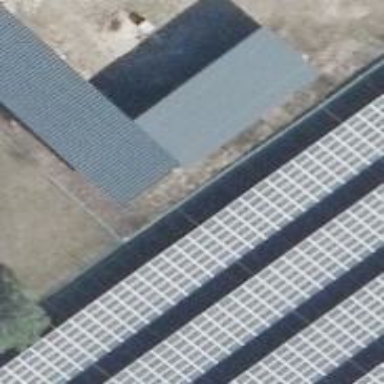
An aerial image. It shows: Solar power generator utilizing photovoltaic technology with solar photovoltaic panels.